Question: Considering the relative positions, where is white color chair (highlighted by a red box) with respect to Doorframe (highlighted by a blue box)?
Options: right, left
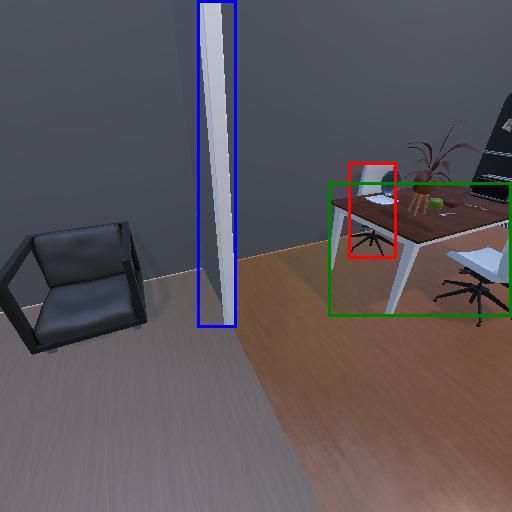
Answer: right